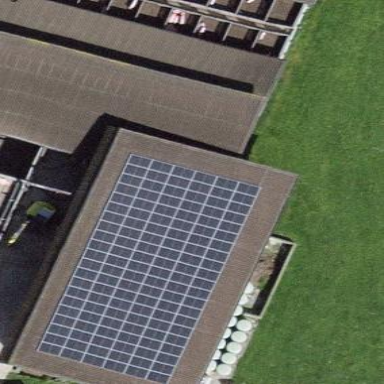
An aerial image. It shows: Solar power generator utilizing photovoltaic technology with solar photovoltaic panels.